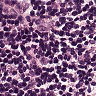
Metastatic tissue present: no